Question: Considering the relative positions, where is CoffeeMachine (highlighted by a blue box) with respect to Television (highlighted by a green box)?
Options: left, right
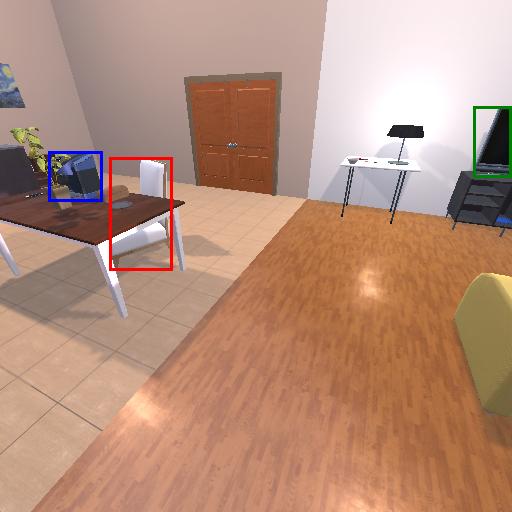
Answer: left